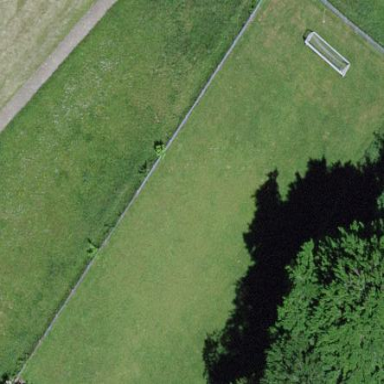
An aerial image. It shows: Soccer pitch designated for leisure and sports activities.